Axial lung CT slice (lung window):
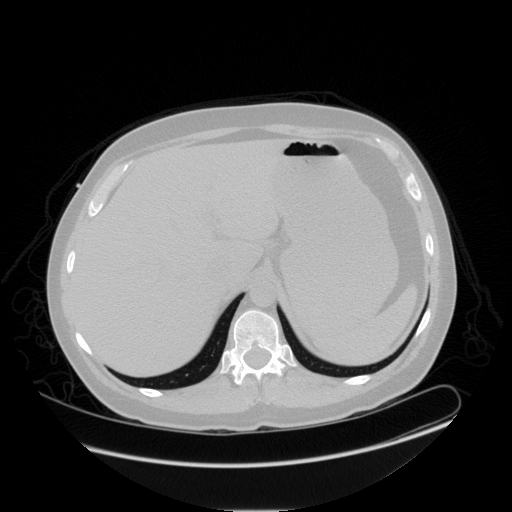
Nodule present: no